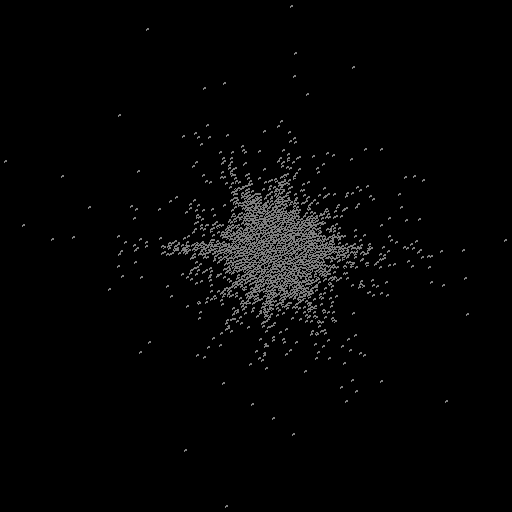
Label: star